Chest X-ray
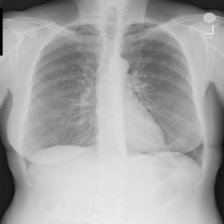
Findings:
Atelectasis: negative
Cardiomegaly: negative
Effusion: negative
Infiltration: negative
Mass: negative
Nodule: negative
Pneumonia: negative
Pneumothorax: negative
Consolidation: negative
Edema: negative
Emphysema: negative
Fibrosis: negative
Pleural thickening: negative
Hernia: negative